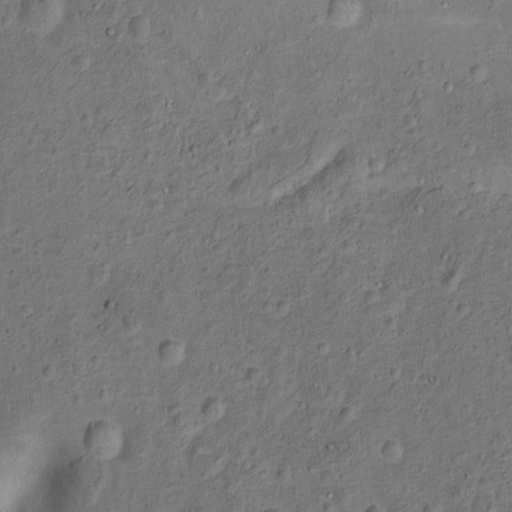
Classes present: Background, Cone